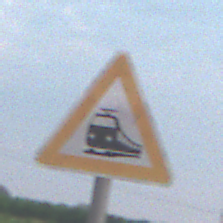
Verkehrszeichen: Bahnuebergang
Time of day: SunriseSunset
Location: Outdoor (Nature)
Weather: PartlyCloudy
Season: NotSpecified
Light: Natural